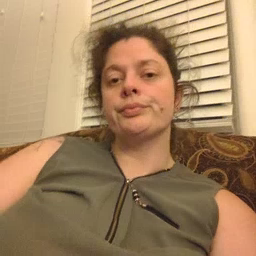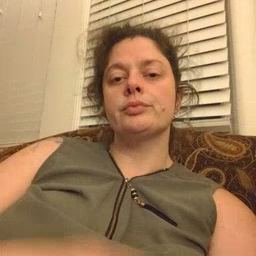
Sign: pretend